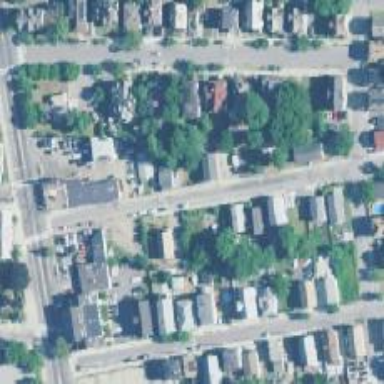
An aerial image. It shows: Neighbourhood with historic district.